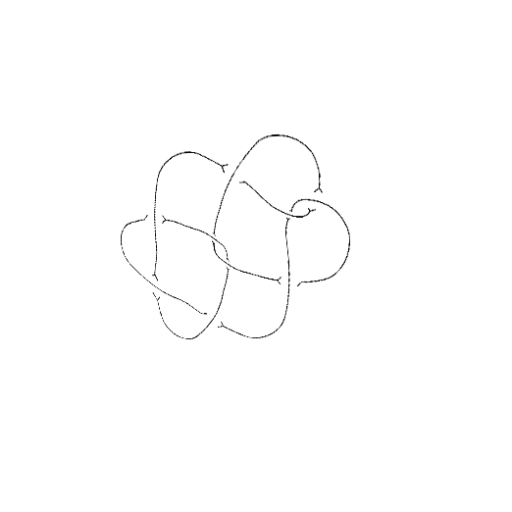
Crossing number: 9